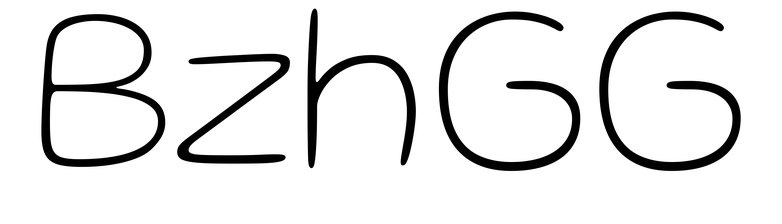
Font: Gluten_Thin